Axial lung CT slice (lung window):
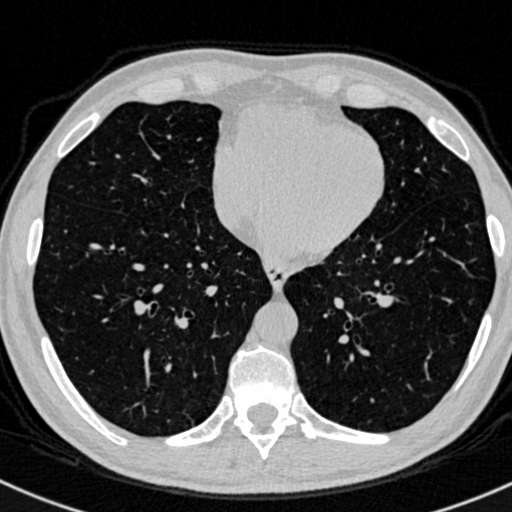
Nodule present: no